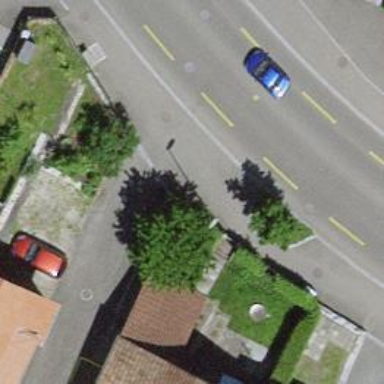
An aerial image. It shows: Residential road with asphalt surface and no sidewalks.